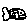
Label: fish